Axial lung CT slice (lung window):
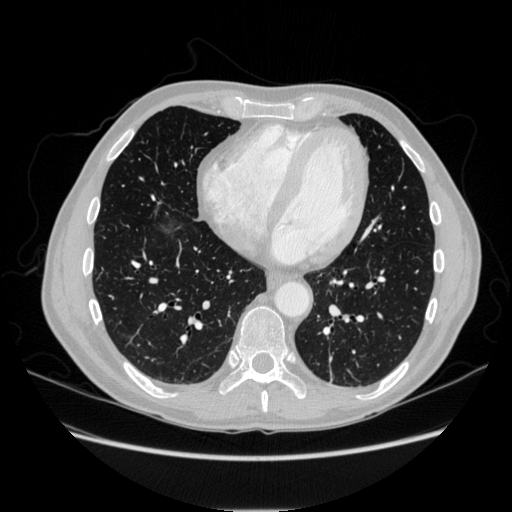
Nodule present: yes
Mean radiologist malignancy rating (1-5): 2